Question: I always romoving 'current' class of all siblings then add 'current' class to my clicked one. I want to know will it be faster only removing 'current' class of which has 'current'.seems to be a simple question, but I really want to know.

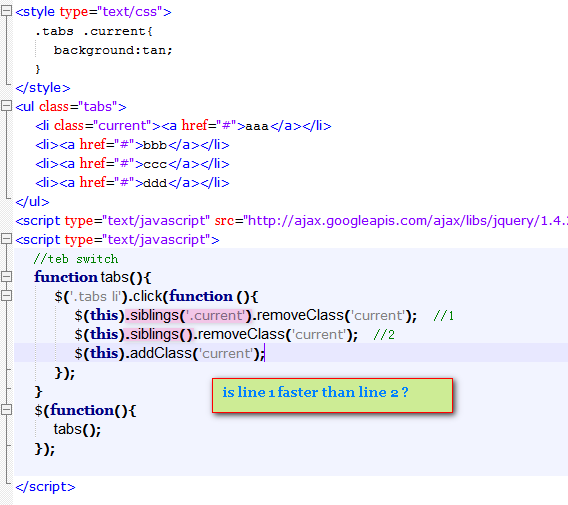
Answer: Yes, filtering the query to a smaller set of elements will perform faster, because there are less elements to check.
In modern browsers, jQuery will use native methods to query the DOM, so adding the selector has a negligible performance impact.